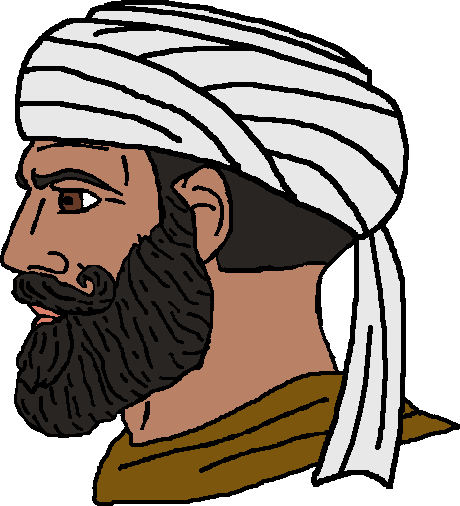
Label: 4_Yes_Chad